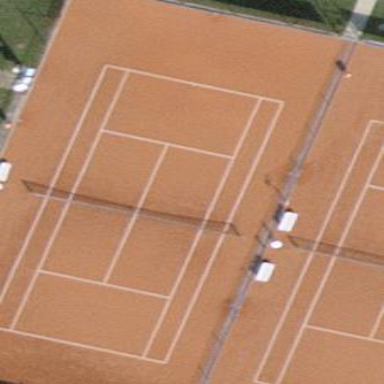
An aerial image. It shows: Tennis court on the leisure land pitch.